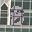
Label: 8